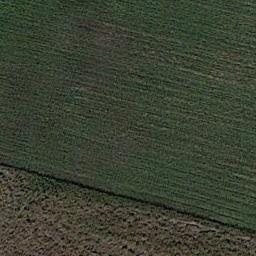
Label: meadow